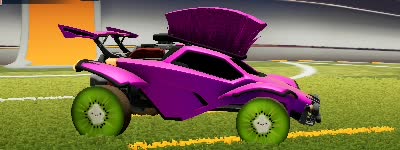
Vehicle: octane